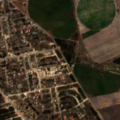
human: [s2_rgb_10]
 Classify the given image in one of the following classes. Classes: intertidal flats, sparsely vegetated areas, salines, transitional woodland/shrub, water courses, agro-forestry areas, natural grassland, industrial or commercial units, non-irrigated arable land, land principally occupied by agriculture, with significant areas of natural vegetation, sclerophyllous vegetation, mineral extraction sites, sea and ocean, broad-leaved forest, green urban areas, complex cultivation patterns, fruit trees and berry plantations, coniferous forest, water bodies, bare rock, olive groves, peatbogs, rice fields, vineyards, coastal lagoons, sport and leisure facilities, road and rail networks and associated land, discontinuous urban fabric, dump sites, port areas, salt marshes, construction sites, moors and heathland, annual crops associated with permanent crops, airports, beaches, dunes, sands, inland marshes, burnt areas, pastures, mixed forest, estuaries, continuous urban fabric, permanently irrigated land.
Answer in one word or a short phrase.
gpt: continuous urban fabric